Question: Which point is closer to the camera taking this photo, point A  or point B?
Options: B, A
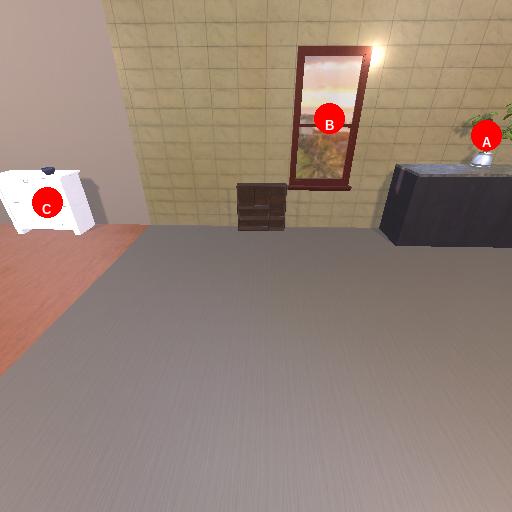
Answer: B